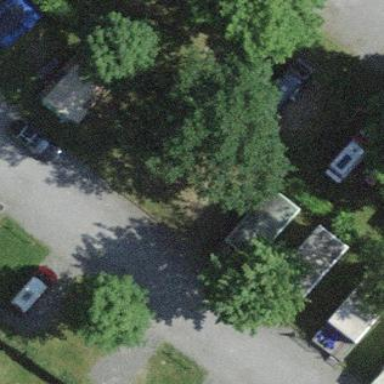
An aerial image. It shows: Camping pitch for tourists.